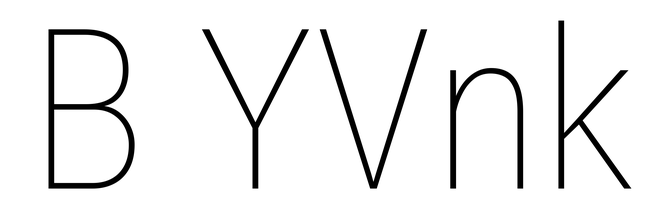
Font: Roboto_Condensed_Thin